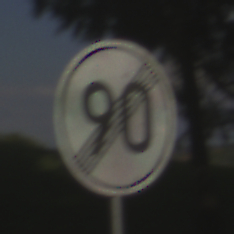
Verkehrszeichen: EndeGeschwindigkeit90
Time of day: MorningAfternoon
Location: Outdoor (Nature)
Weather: Clear
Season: NotSpecified
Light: Natural